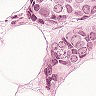
Metastatic tissue present: yes